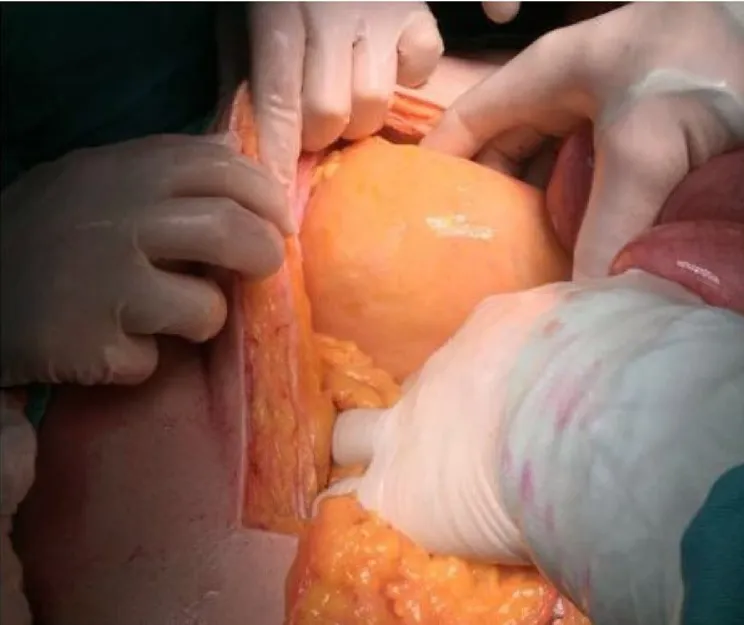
Intra-operative photograph showing the hernia sac in landzert fossa posterior to the descending mesocolon that contains dilated small bowel loops.
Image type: medical_photograph (other_medical_photograph)